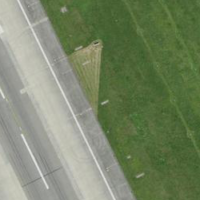
EUNIS habitat code: 57
Species observed at this site:
Circus aeruginosus